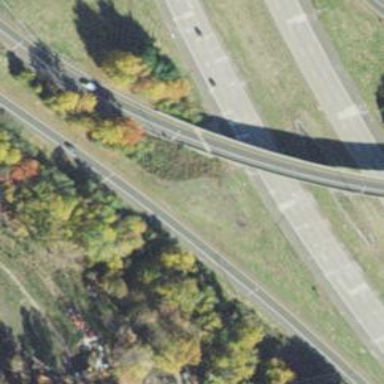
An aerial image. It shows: Bridge on motorway link.